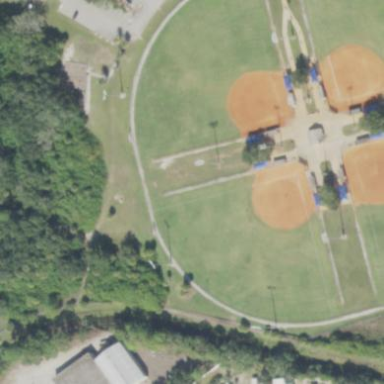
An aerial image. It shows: Grass pitch designated for baseball.